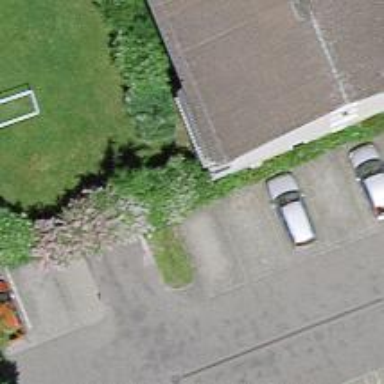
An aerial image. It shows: Parking entrance.